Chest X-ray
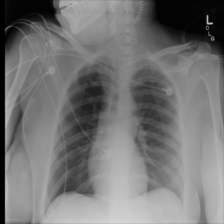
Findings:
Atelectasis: negative
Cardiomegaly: negative
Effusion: negative
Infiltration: negative
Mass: negative
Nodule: negative
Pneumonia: negative
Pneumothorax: negative
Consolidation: negative
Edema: negative
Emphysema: negative
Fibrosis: negative
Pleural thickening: negative
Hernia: negative